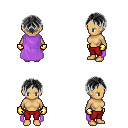
a pixel art fantasy rpg character, female body template, human, tanned skin, lavender cape, red pants, gray parted hairstyle, gold gloves, four views (front, back, left, right), 2x2 character sprite sheet, small pixel art, hard edges, no anti-aliasing